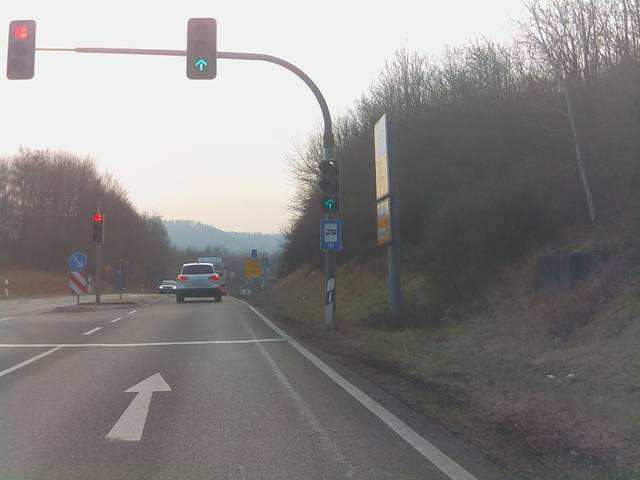
Region: Germany
Coordinates: 48.784, 9.006